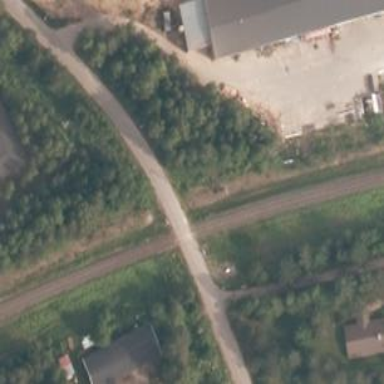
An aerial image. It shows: Level crossing with both lights and saltire in place.